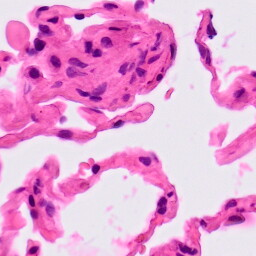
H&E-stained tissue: Lung